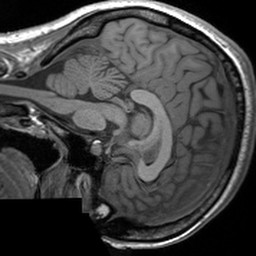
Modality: T1w
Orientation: sagittal
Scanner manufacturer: siemens
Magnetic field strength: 3 T
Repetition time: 1.54 s
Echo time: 0.00234 s